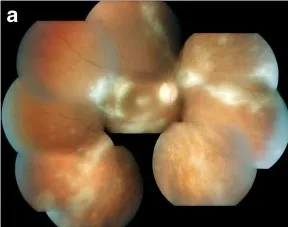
A photograph of the fundus. A, right eye.
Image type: medical_photograph (oral_photograph)